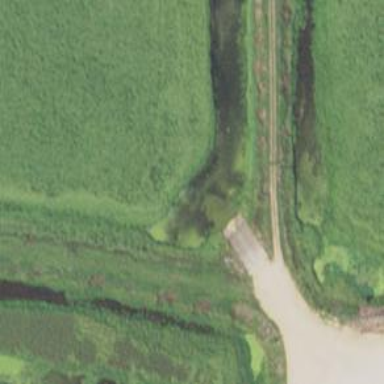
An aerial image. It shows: This slipway is service road leading to leisure land area.